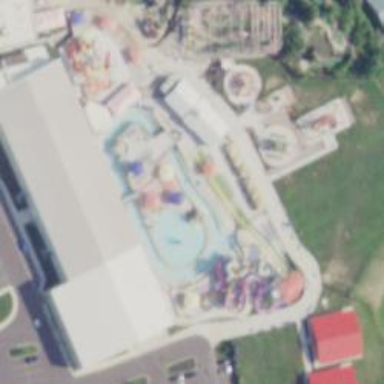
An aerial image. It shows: Water slide attraction.